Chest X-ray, AP view. Patient: 36 years old, sex M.
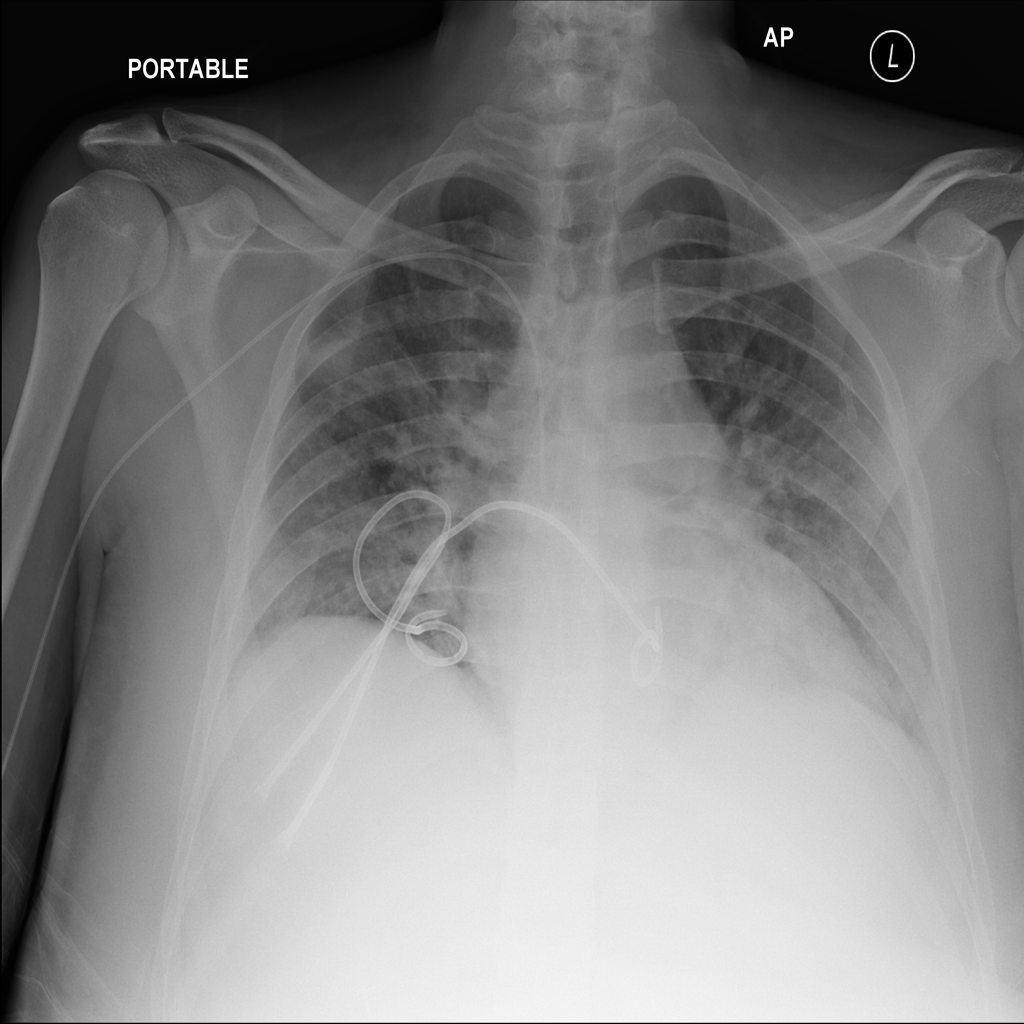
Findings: Infiltration